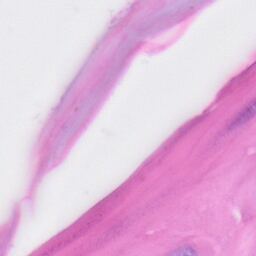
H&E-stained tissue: Skin